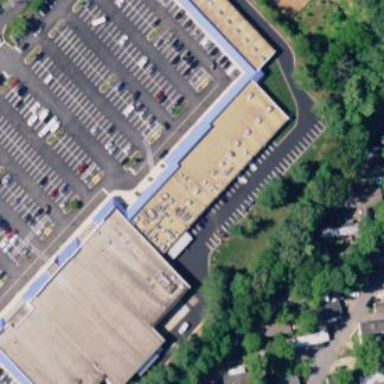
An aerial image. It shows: Commercial building.